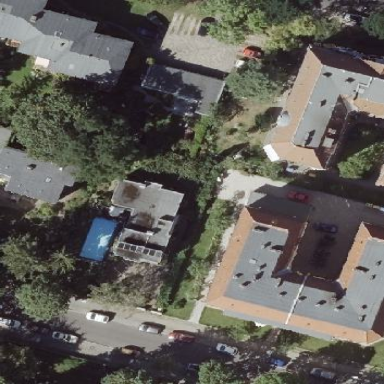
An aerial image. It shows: Hipped roof apartment building.